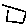
Label: square